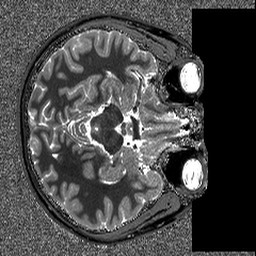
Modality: T1map
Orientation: axial
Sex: male